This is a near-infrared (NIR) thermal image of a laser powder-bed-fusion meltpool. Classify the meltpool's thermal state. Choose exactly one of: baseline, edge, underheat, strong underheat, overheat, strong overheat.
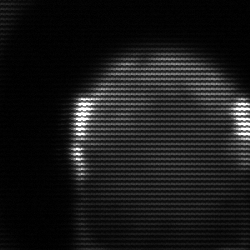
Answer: edge